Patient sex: M
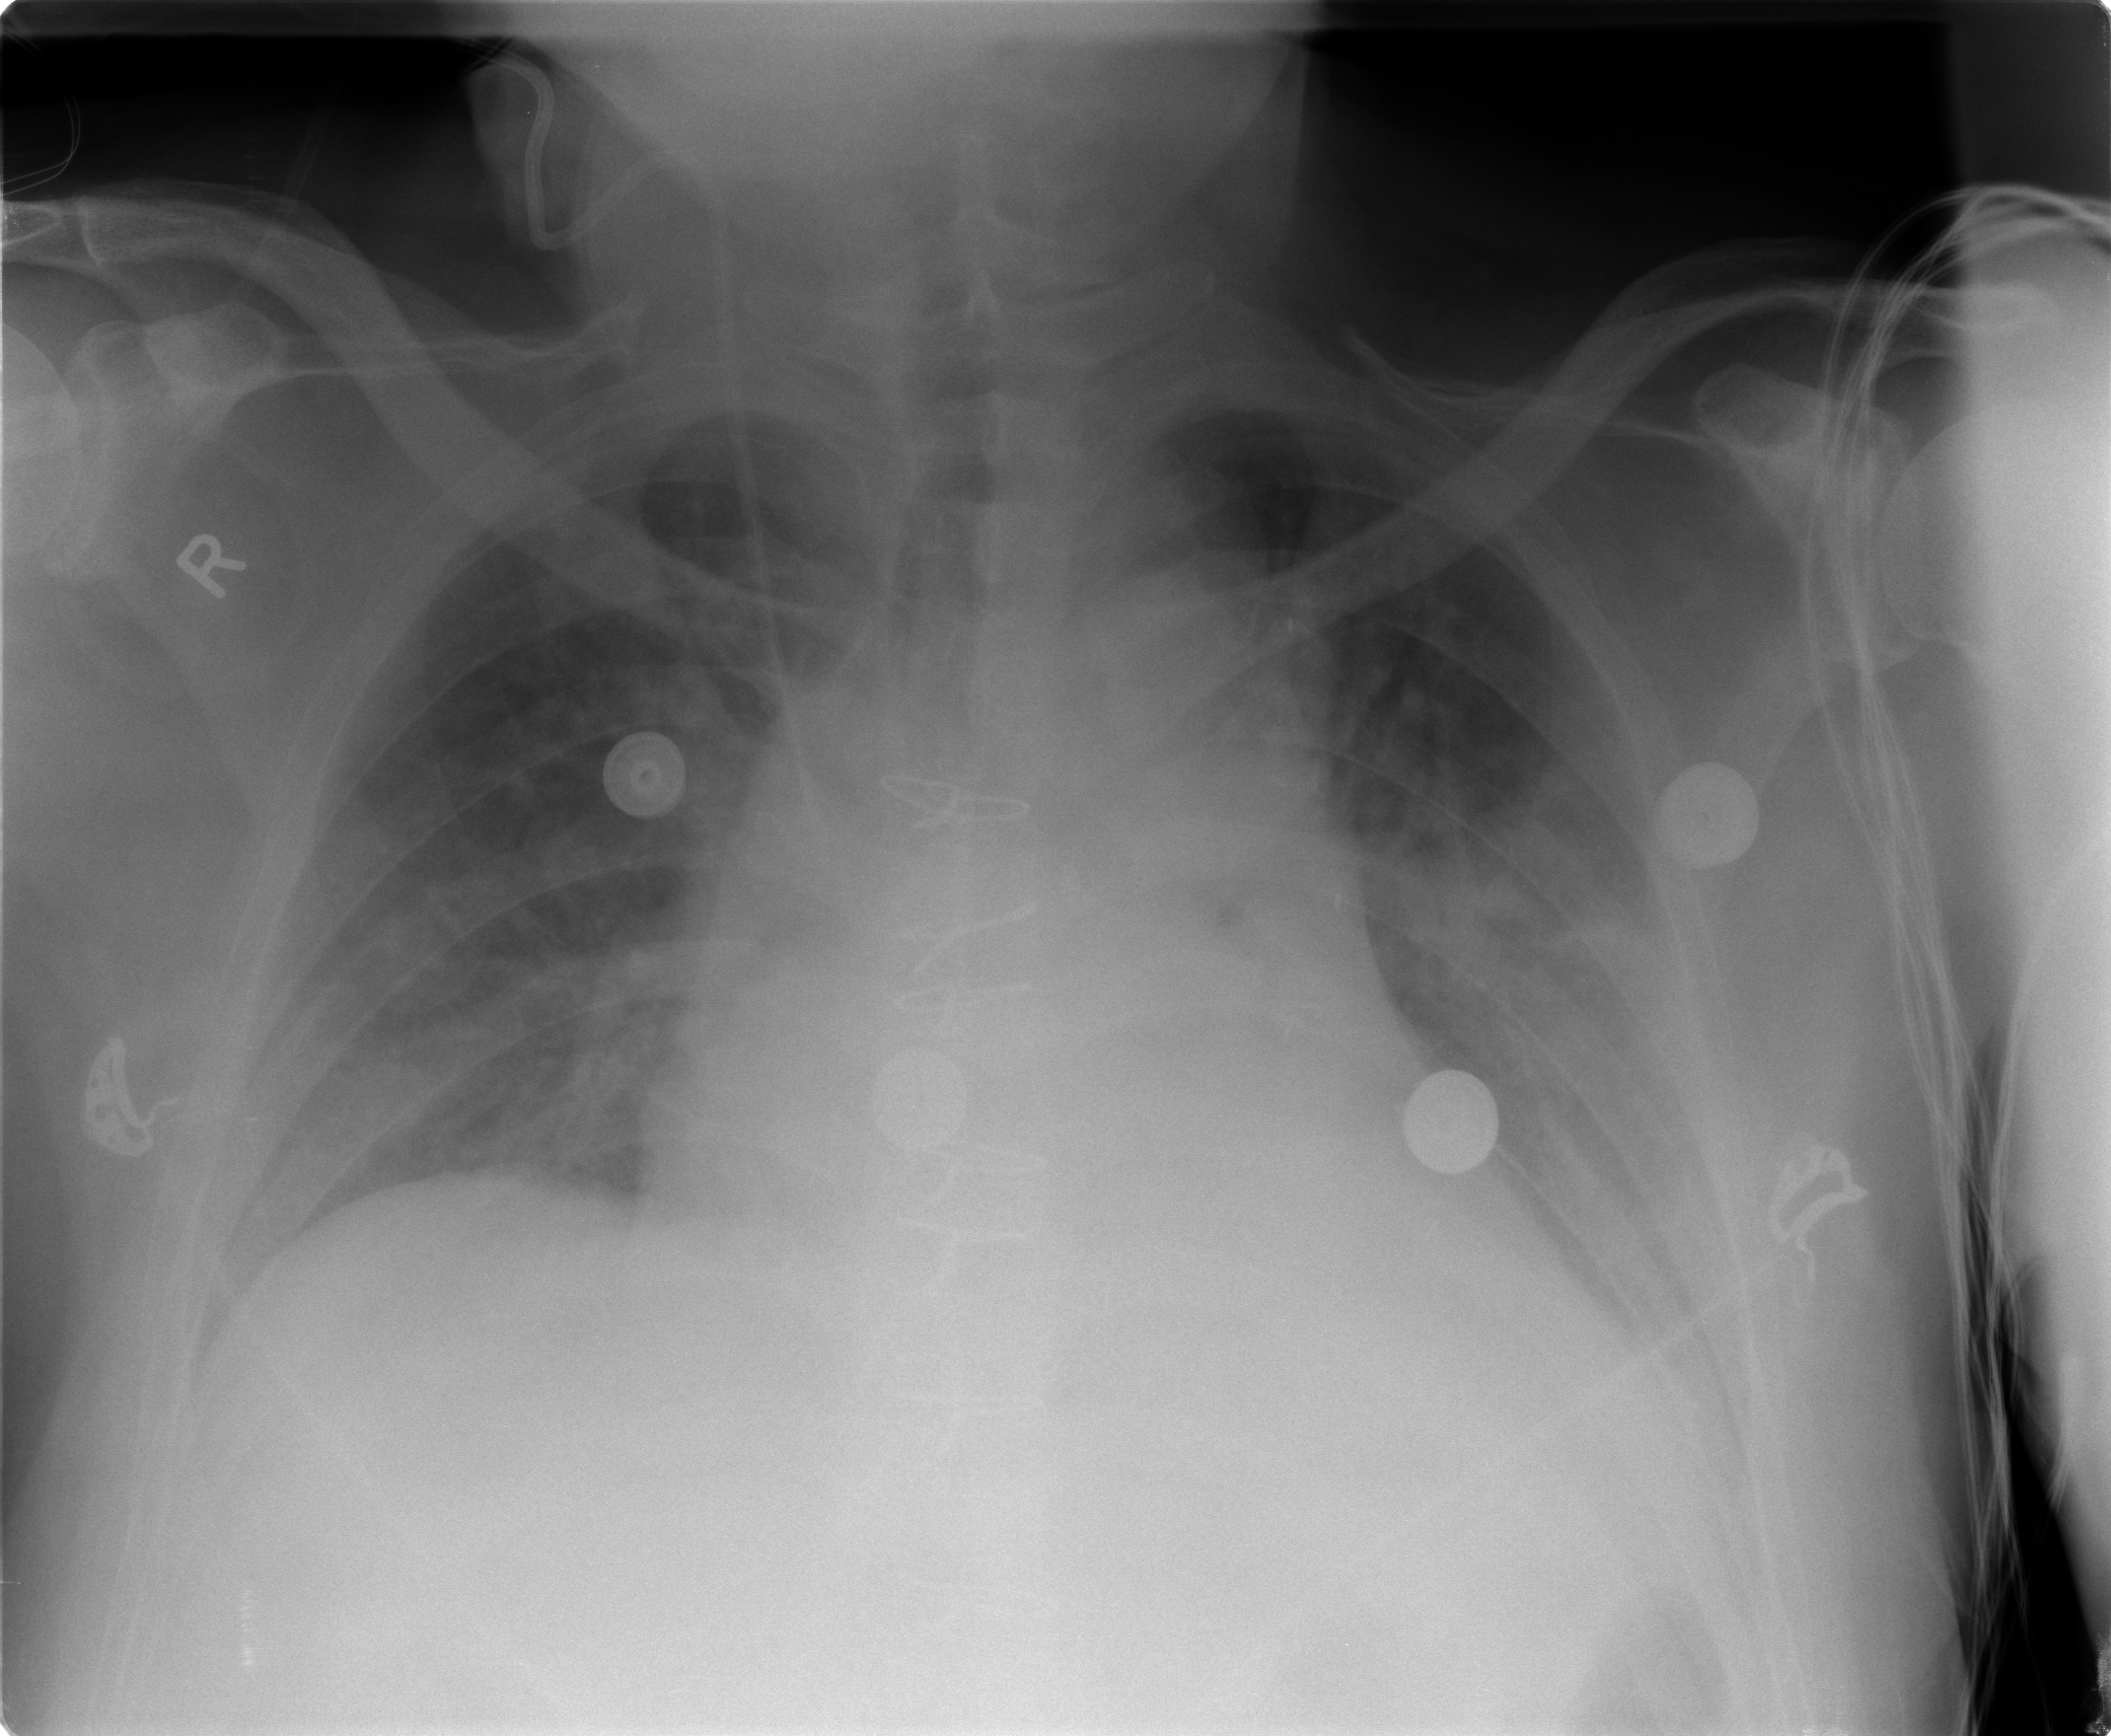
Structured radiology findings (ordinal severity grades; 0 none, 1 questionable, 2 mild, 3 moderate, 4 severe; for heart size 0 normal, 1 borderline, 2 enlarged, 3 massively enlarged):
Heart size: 2
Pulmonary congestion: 2
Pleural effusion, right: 0
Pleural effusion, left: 2
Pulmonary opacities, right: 0
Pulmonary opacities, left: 2
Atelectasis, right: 0
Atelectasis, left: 2